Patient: sex M, age 37
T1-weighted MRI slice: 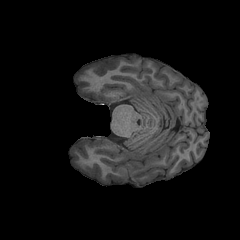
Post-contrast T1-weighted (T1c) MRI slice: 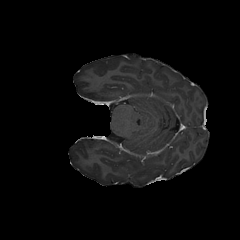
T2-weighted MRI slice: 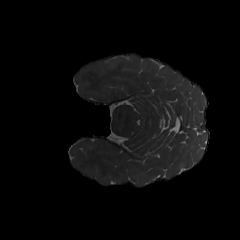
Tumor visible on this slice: no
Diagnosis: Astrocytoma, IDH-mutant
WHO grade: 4